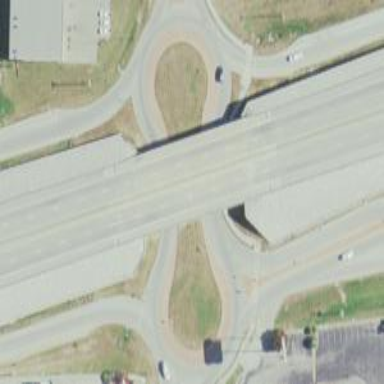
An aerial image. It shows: Paved secondary road with roundabout at the junction.